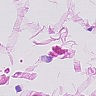
Metastatic tissue present: no